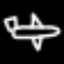
Label: airplane